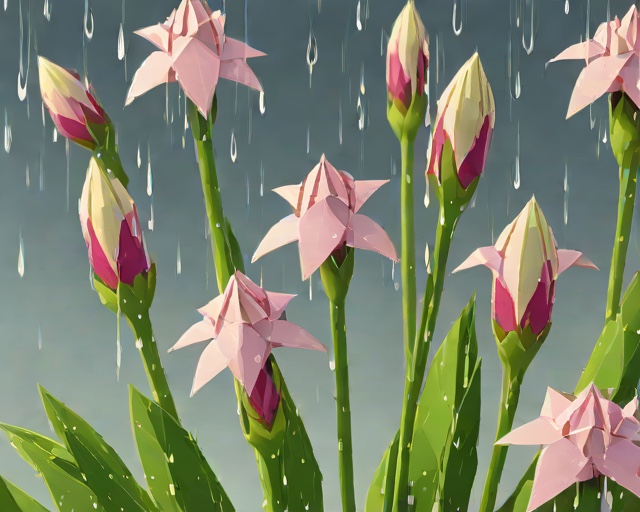
Category: Spring